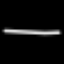
Label: line